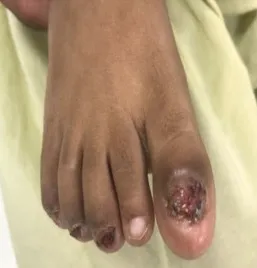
Multiple ruptured hypodense lesions with central pinpoint bleeding. . Fig.1(c): Multiple toe nails have fallen off with granulation tissue formation.
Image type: medical_photograph (other_medical_photograph)